高一 · 代数
某工厂 8 年来某种产品的总产量 $C$ 与时间 $t$ (年)的函数关系如图所示.

以下四种说法:

(1)前三年产量增长的速度越来越快;

(2)前三年产量增长的速度越来越慢;

(3)第三年后这种产品停止生产;

(4)第三年后产量保持不变.

其中说法正确的序号是 \$ \qquad \$
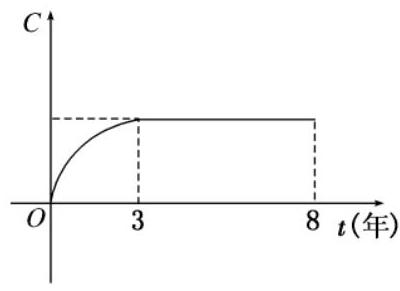
答案: (2)(3)
解析: 由 $t \in[0,3]$ 的图象联想到幂函数 $y=x^{\alpha}(0<\alpha<1)$, 反映了 $C$ 随时间的变化而逐渐增长但速度越来越
慢. 由 $t \in[3,8]$ 的图象可知, 总产量 $C$ 没有变化, 即第三年后停产, 所以(2)(3)正确.